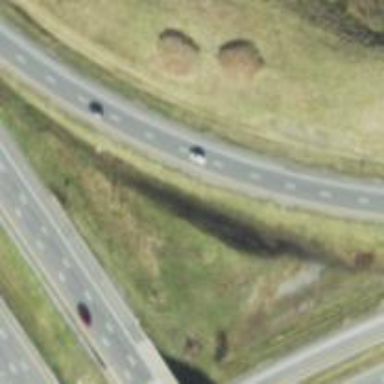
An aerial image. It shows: Asphalt motorway link.